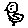
Label: bird